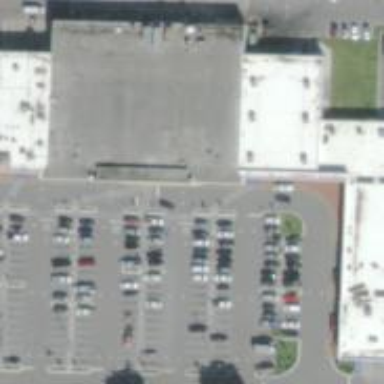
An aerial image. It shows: Supermarket.